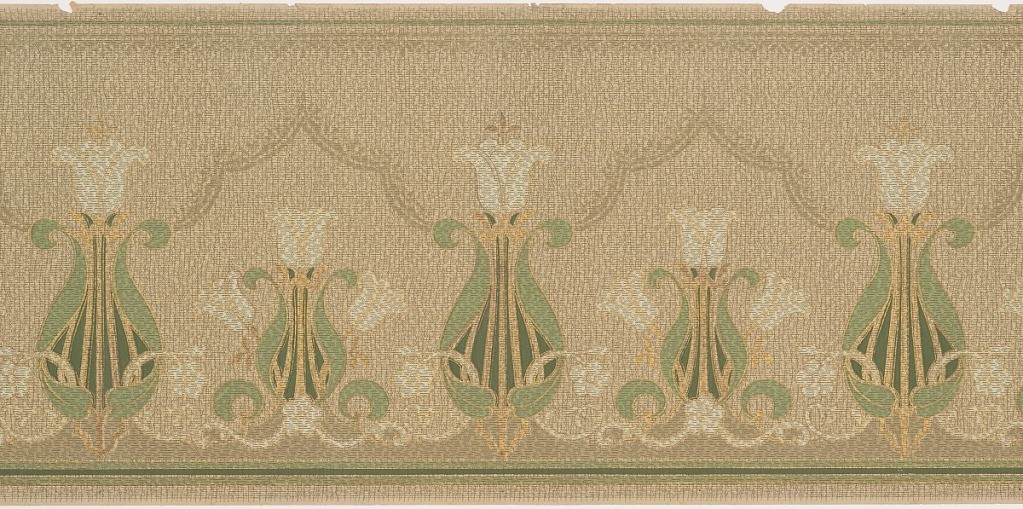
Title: Frieze
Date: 1905–1915
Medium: Machine-printed paper
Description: Repeating design of stylized vase forms holding a stylized stem and tulip. Each vase has two flowers protruding from either side. Printed in sea green, gilt, egg-shell white, dark green, tan and gray.